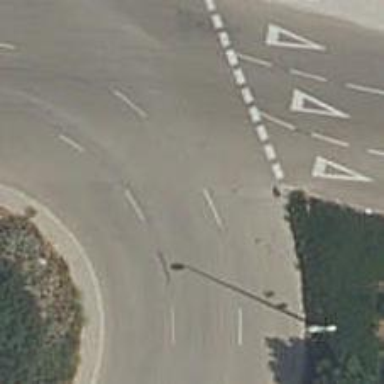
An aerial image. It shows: Road with "give way" sign.